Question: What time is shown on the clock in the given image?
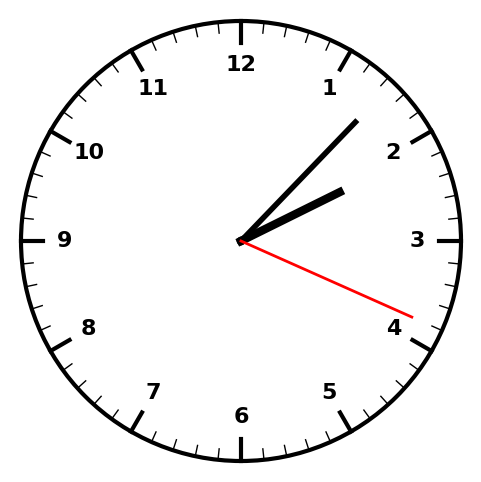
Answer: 02:07:19